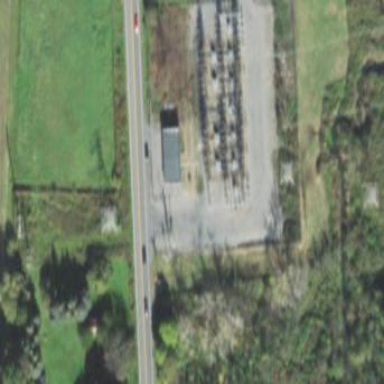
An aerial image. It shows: Power substation surrounded by fence.